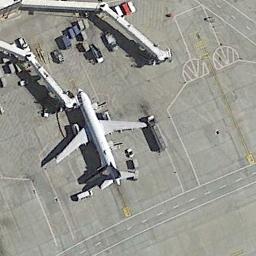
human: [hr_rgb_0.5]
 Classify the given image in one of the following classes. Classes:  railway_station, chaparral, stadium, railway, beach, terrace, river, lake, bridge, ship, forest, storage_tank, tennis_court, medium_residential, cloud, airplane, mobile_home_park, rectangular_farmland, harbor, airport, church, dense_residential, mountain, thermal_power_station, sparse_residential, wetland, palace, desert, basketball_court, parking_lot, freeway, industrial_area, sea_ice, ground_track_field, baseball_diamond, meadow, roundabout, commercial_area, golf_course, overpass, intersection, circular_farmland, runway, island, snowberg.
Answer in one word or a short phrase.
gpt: airplane